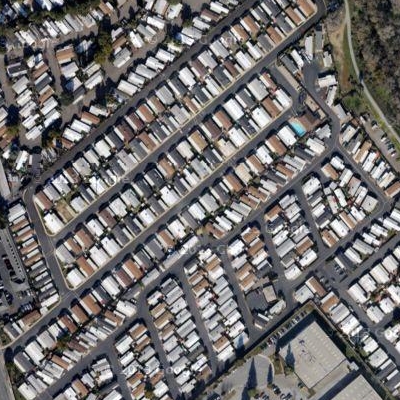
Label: fResident